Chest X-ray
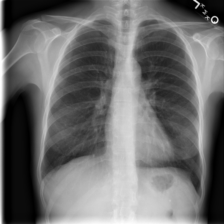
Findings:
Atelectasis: negative
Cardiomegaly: negative
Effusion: negative
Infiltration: positive
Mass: negative
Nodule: negative
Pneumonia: negative
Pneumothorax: negative
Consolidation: negative
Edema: negative
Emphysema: negative
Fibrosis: negative
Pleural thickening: negative
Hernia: negative